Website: apple
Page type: billing-address
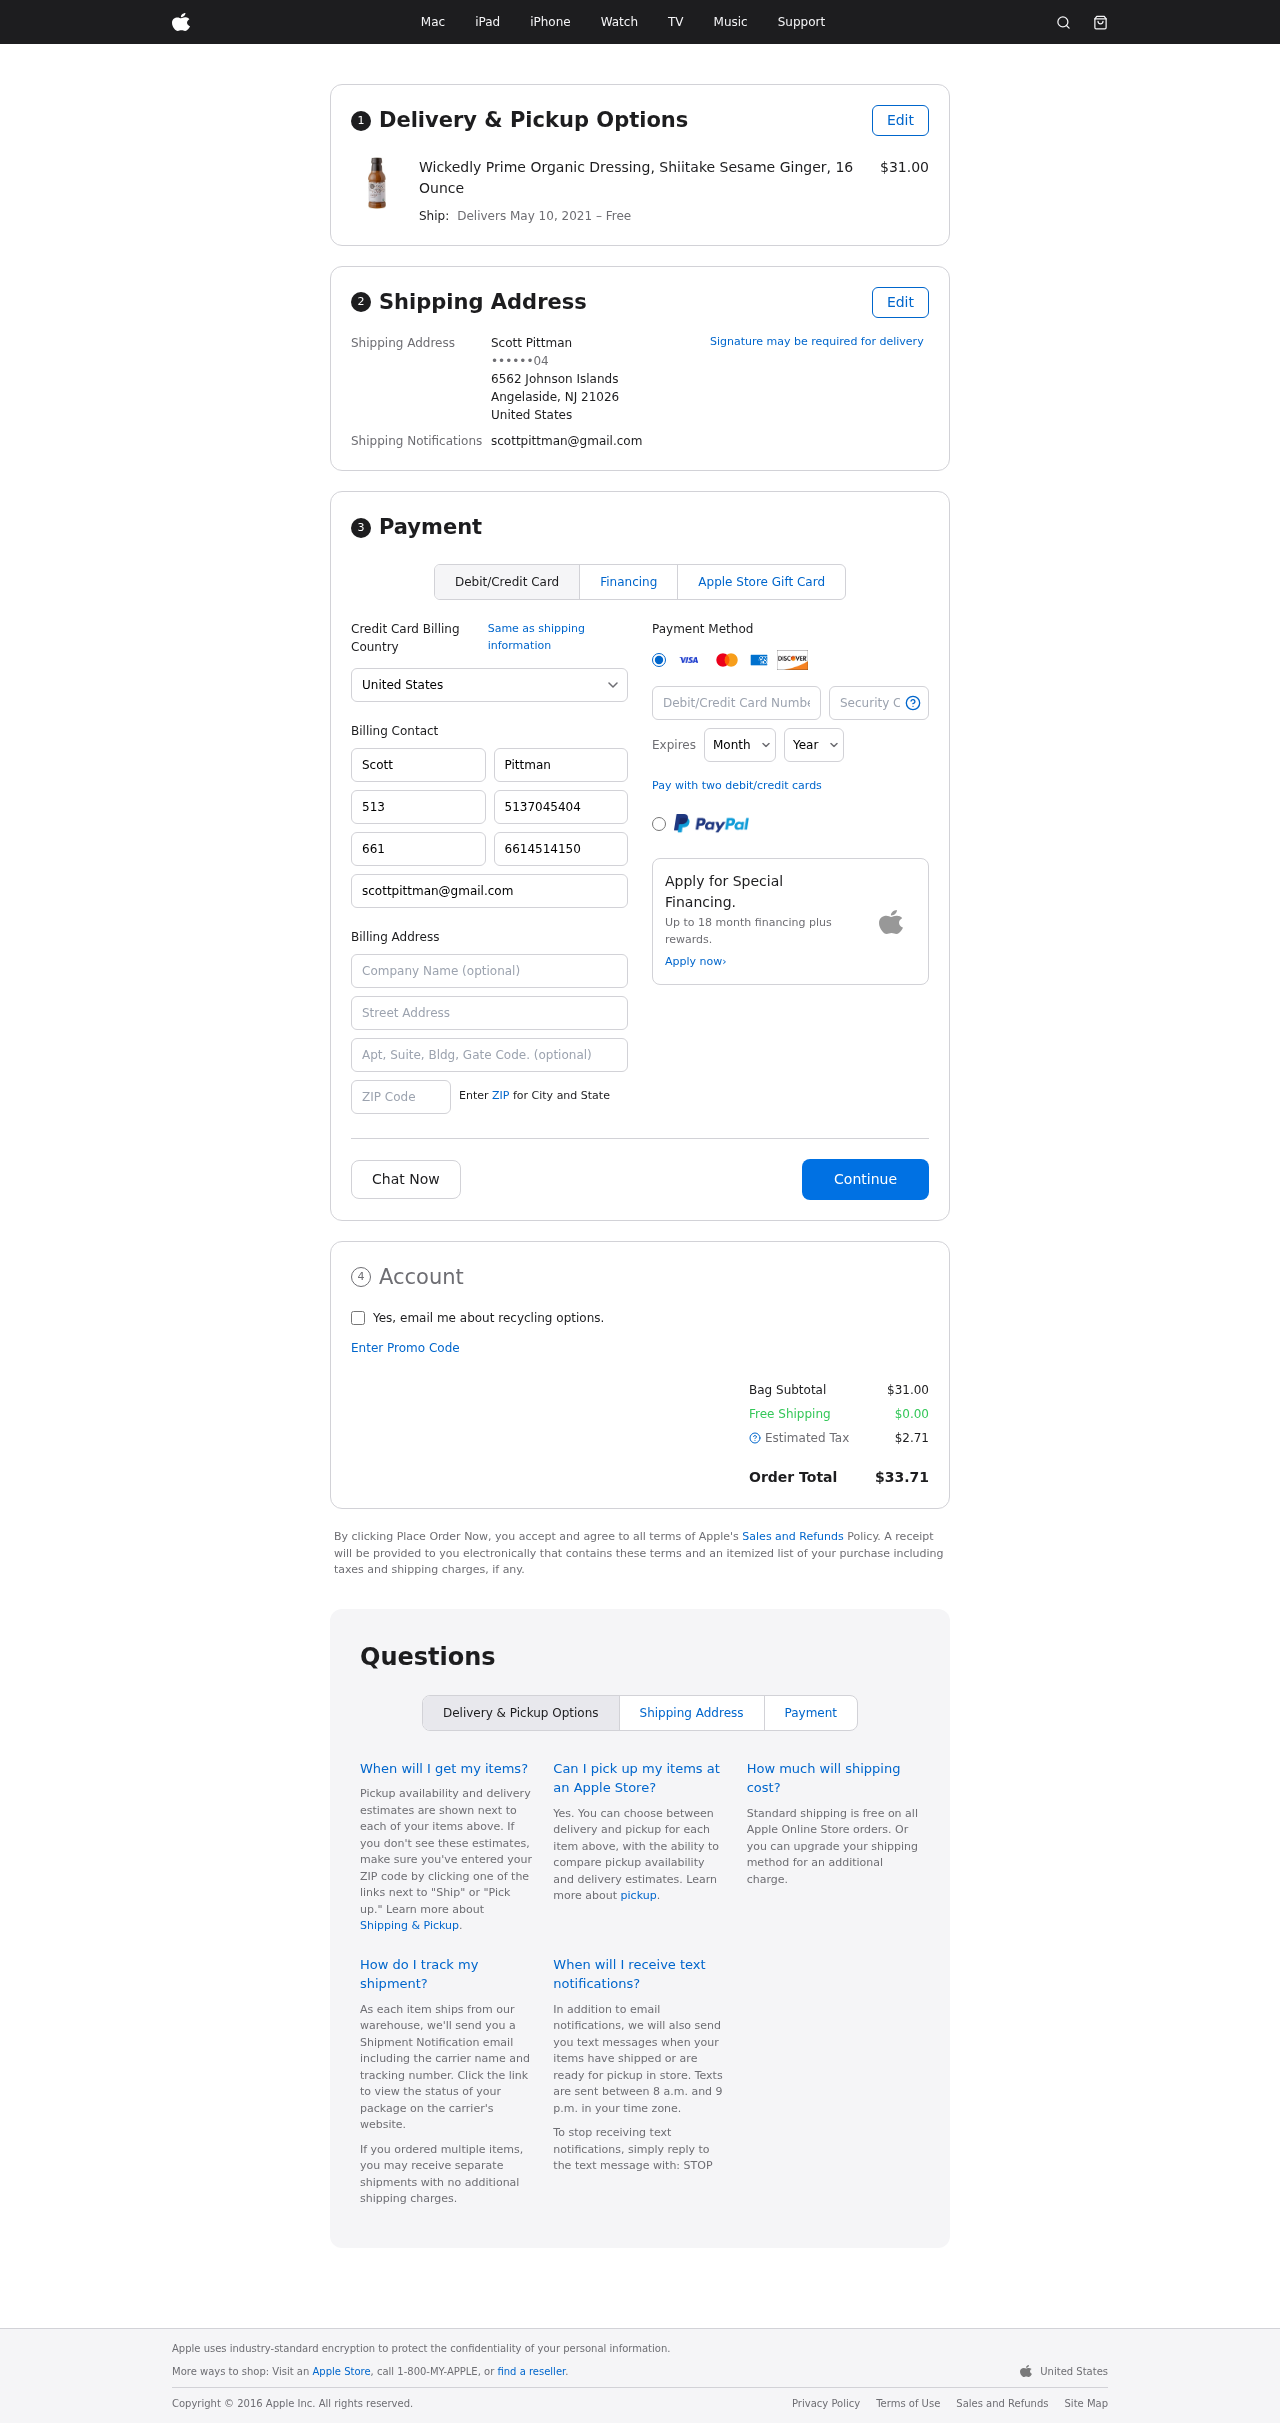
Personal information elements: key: PII_CARD_CVV
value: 438
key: PII_CARD_EXPIRY_MONTH
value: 10
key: PII_CARD_EXPIRY_YEAR
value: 29
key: PII_CARD_NUMBER
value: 4321 5236 1914 4681
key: PII_CITY_STATE_ZIP
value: Angelaside, NJ 21026
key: PII_COUNTRY
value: United States
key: PII_EMAIL
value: scottpittman@gmail.com
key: PII_FULLNAME
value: Scott Pittman
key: PII_STREET
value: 6562 Johnson Islands
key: PII_PHONE_MASKED
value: ••••••04
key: PII_BILLING_FIRSTNAME
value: Scott
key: PII_BILLING_LASTNAME
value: Pittman
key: PII_BILLING_PHONE_AREA
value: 513
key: PII_BILLING_PHONE
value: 5137045404
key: PII_BILLING_PHONE_ALT_AREA
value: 661
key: PII_BILLING_PHONE_ALT
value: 6614514150
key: PII_BILLING_EMAIL
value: scottpittman@gmail.com
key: PII_BILLING_STREET
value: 6562 Johnson Islands
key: PII_BILLING_POSTCODE
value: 21026
Product elements: key: PRODUCT1_NAME
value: Wickedly Prime Organic Dressing, Shiitake Sesame Ginger, 16 Ounce
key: PRODUCT1_PRICE
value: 31
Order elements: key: ORDER_DELIVERY_DATE
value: May 10, 2021
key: ORDER_SUBTOTAL
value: $31.00
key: ORDER_SHIPPING_COST
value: $0.00
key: ORDER_TAX
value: $2.71
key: ORDER_TOTAL
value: $33.71